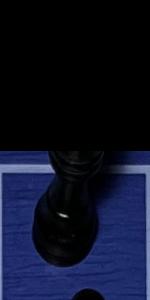
Label: Rook_Black